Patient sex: M
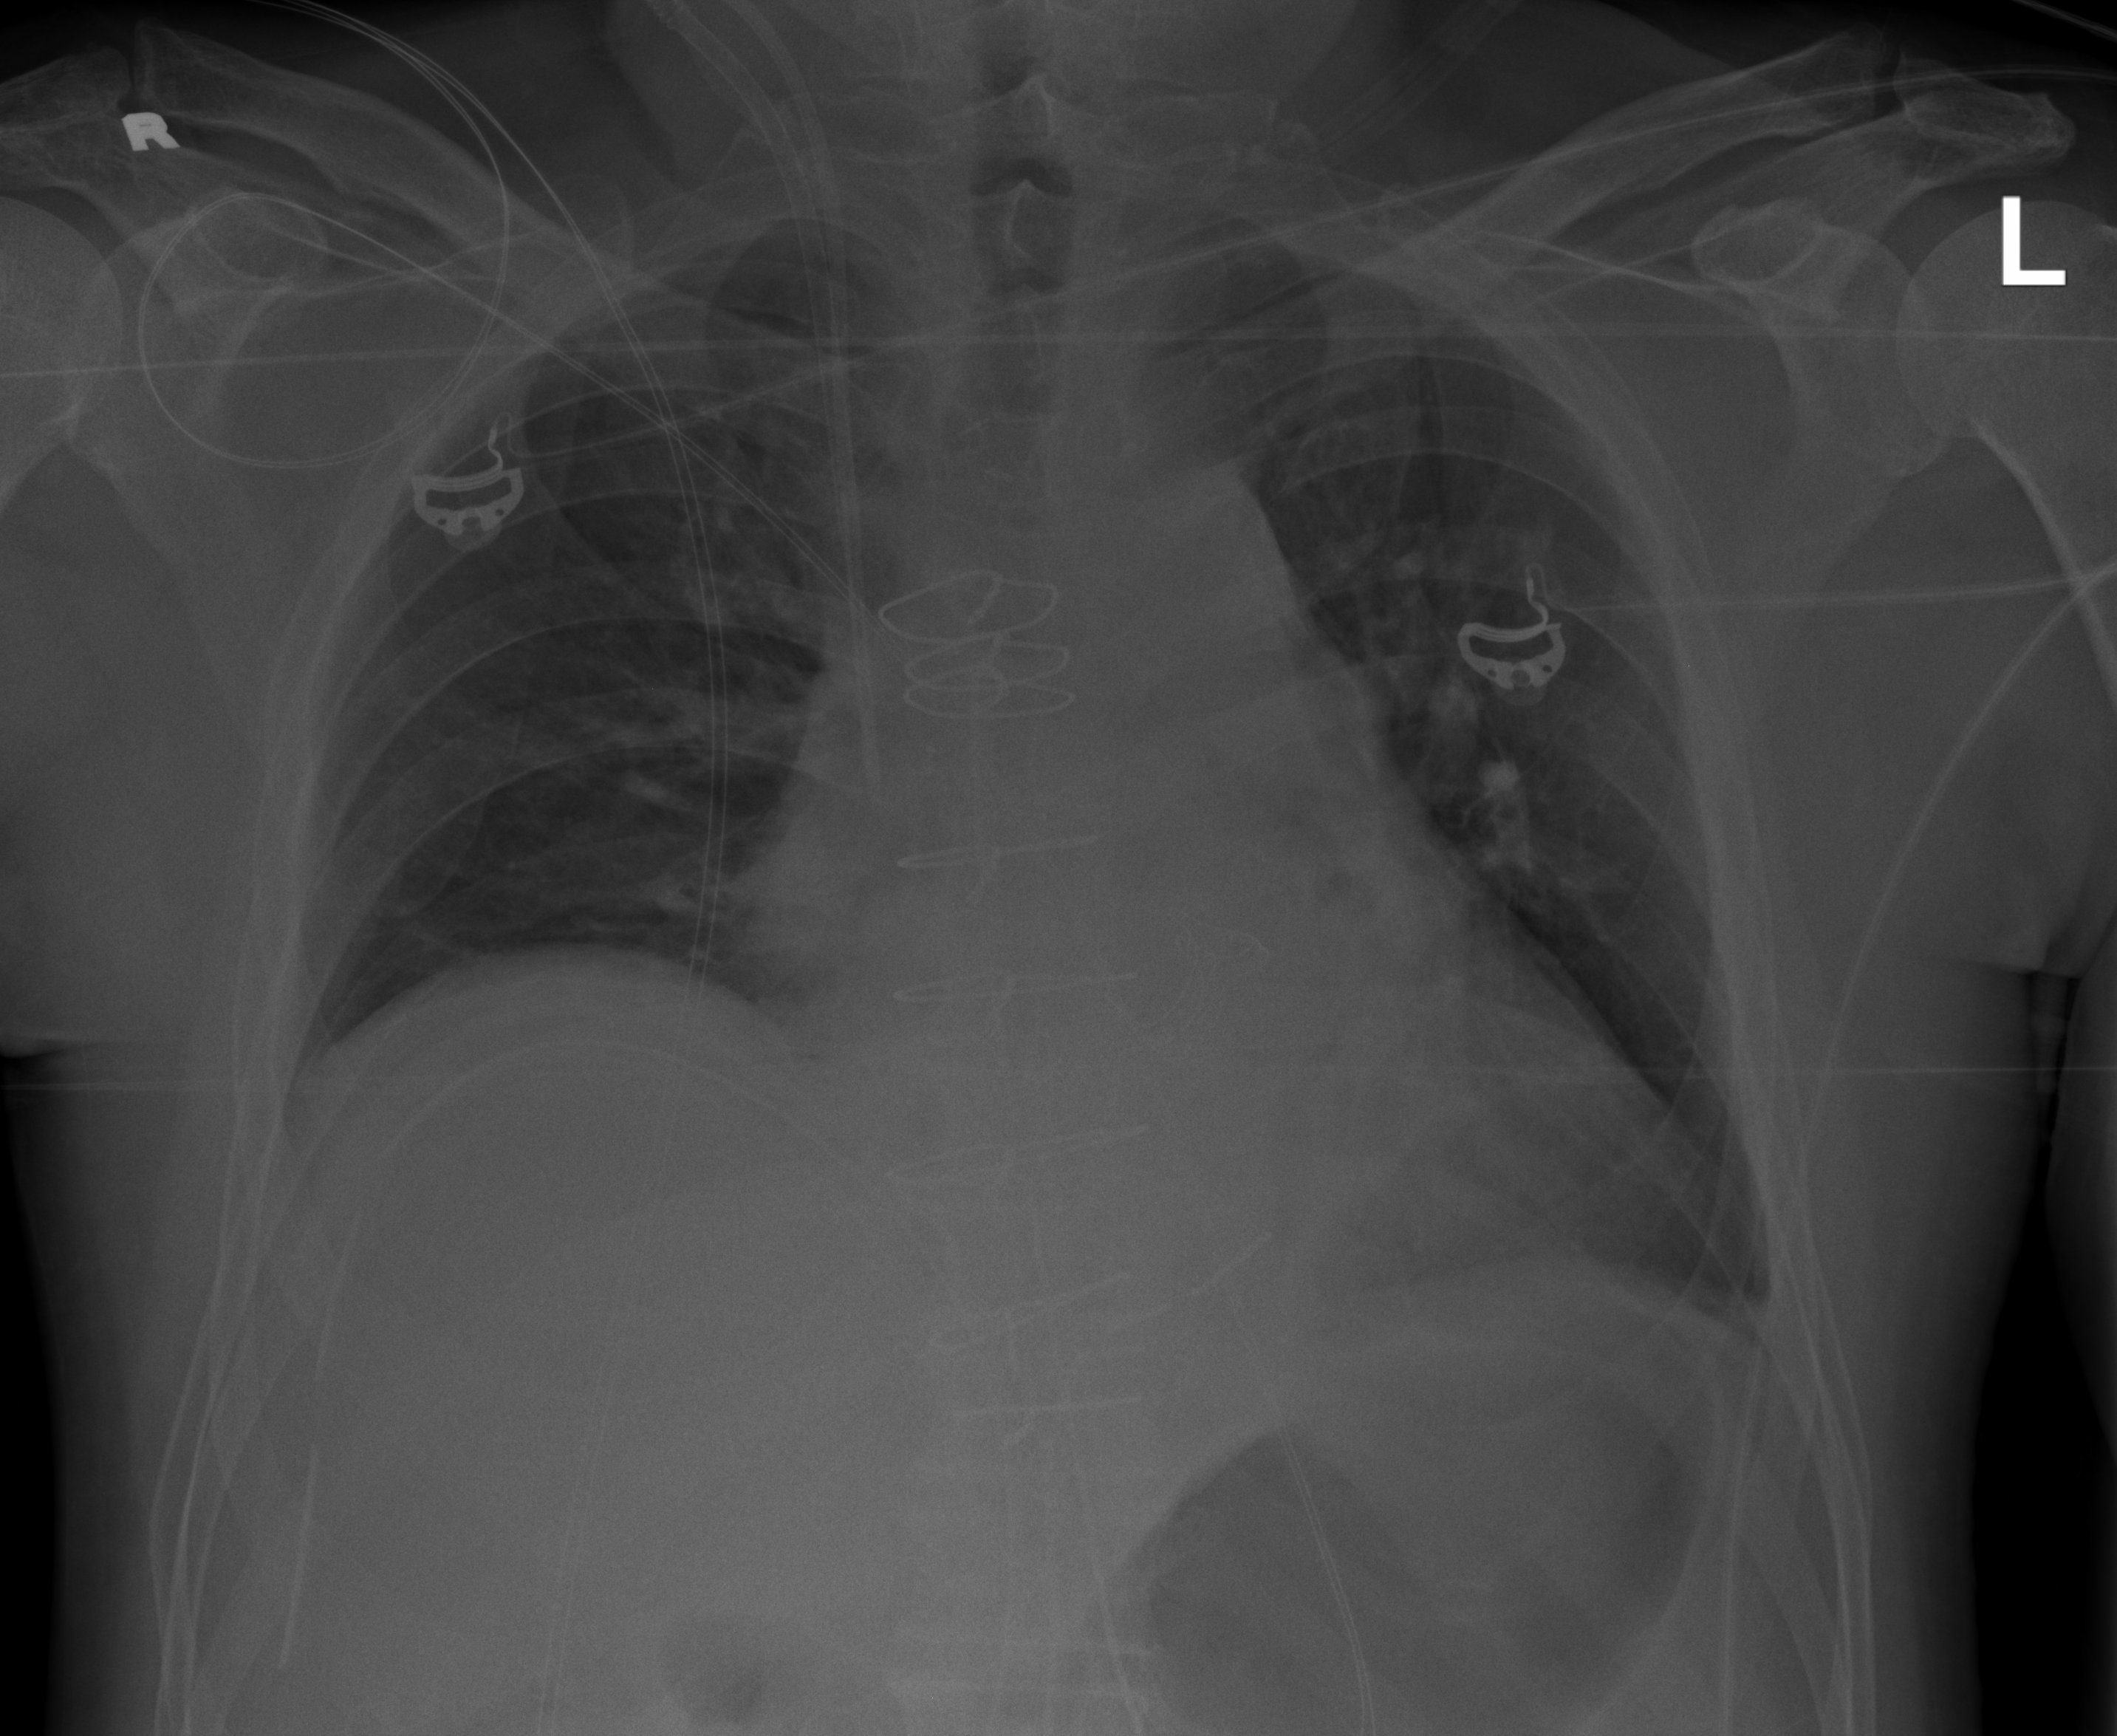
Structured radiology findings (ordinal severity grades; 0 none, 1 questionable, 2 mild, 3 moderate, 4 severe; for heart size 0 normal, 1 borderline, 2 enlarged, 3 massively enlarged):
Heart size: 2
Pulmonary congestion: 1
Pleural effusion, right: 2
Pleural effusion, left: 2
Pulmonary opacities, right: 0
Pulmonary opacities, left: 0
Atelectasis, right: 2
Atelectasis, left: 2